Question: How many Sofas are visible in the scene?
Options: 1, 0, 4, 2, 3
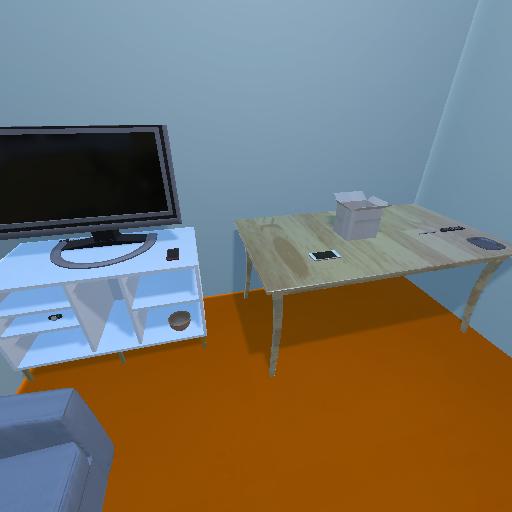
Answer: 1